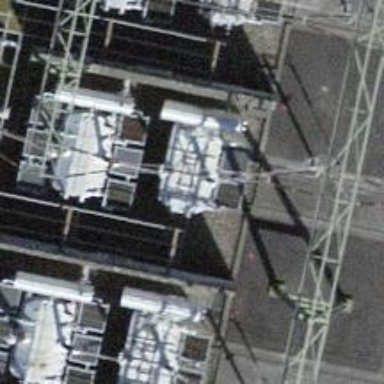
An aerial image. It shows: Transformer.